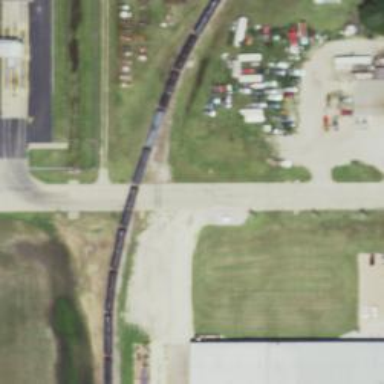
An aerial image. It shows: Rail spur service.